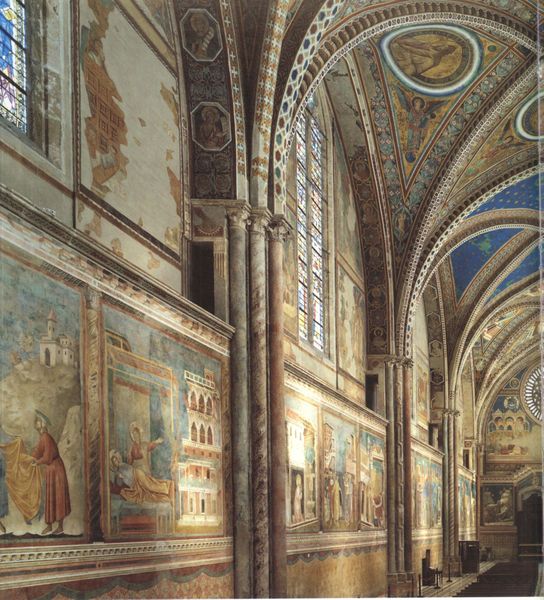
Titel: Franziskuszyklus in S. Francesco
Künstler: Giotto di Bondone
Standort: Assisi, S. Francesco (EU - I - Toskana)
Schlagwörter: blau, menschen, blume, bunt, fenster, säulen, gebäude, bibel, kirche, bögen, gang, sterne, bündelpfeiler, rosette, fresken, fresko, teppisch, szenen, nazi, ausmalung, rundpfeiler, dienstbündel, kreugratgewölbe, kreuzrippengeölbe, schwarzenegger